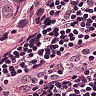
Metastatic tissue present: yes